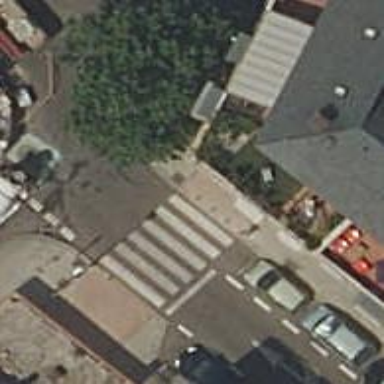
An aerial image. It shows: Uncontrolled zebra crossing on the road.